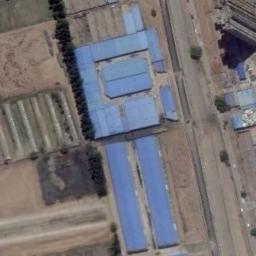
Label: industrial_area